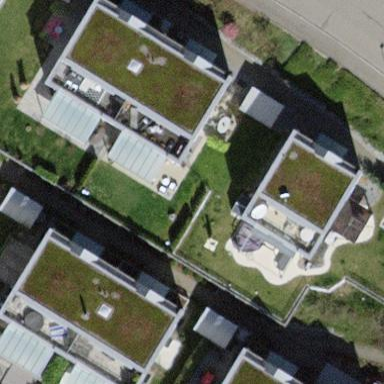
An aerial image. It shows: Semidetached house.